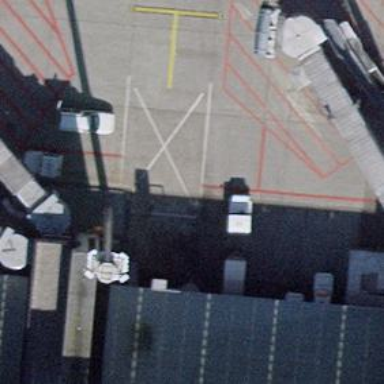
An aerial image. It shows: Airport parking position.